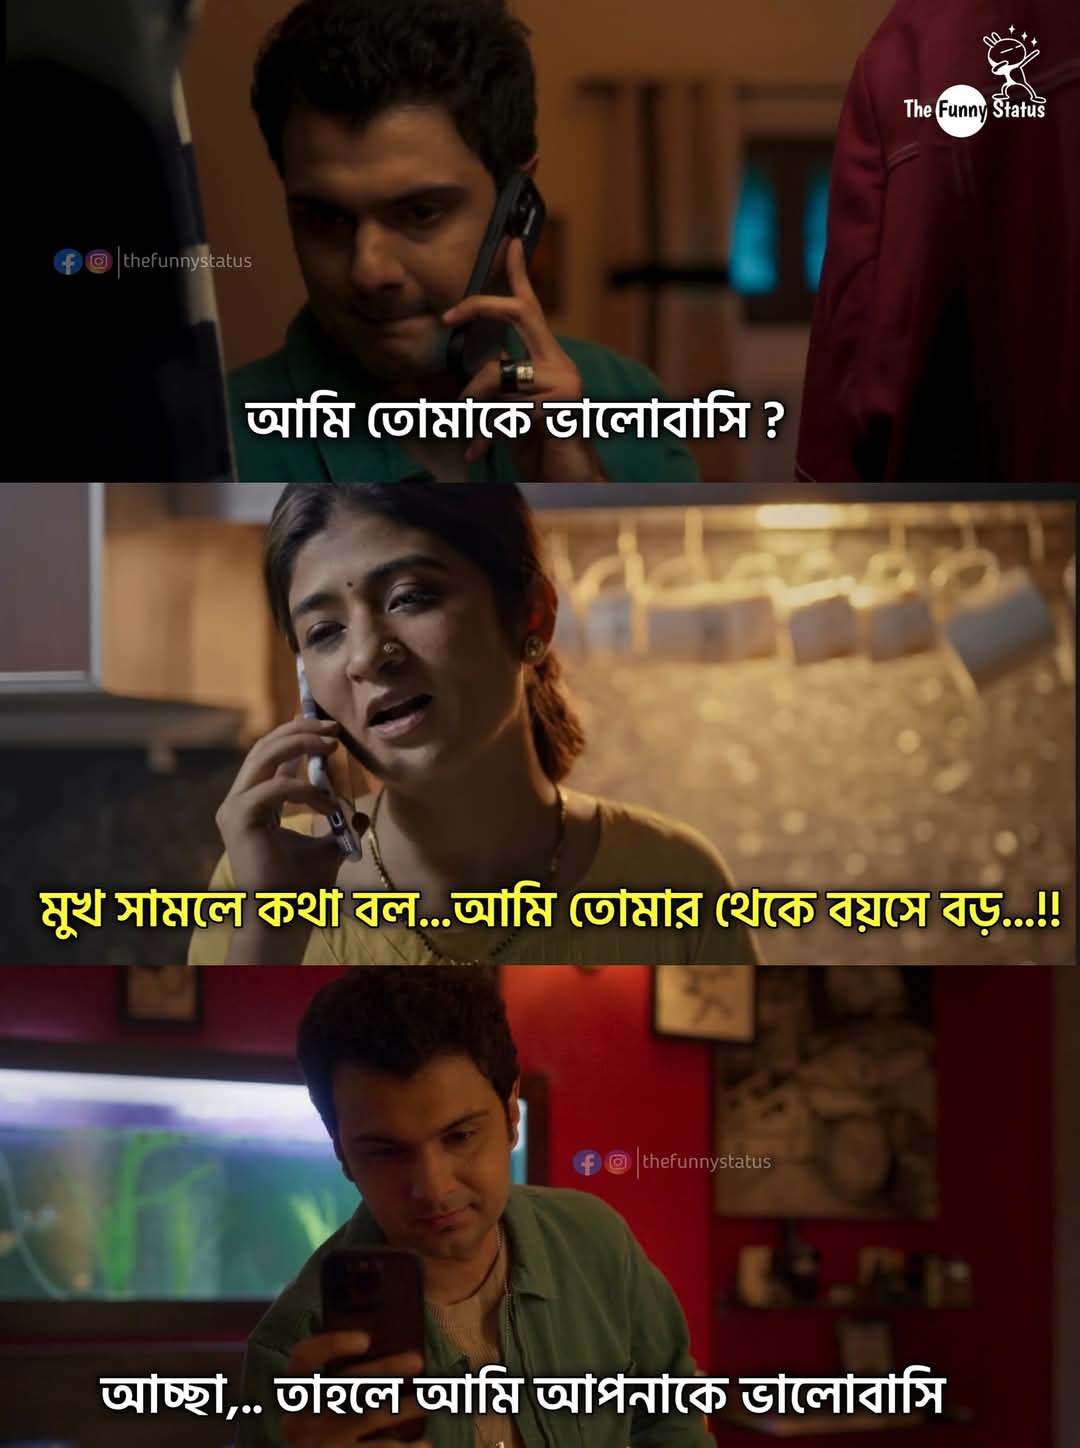
Text: আমি তোমাকে ভালোবাসি?
মুখ সামলে কথা বল...আমি তোমার থেকে বয়সে বড়...!!
আচ্ছা,.. তাহলে আমি আপনাকে ভালোবাসি
Label: Non Hate